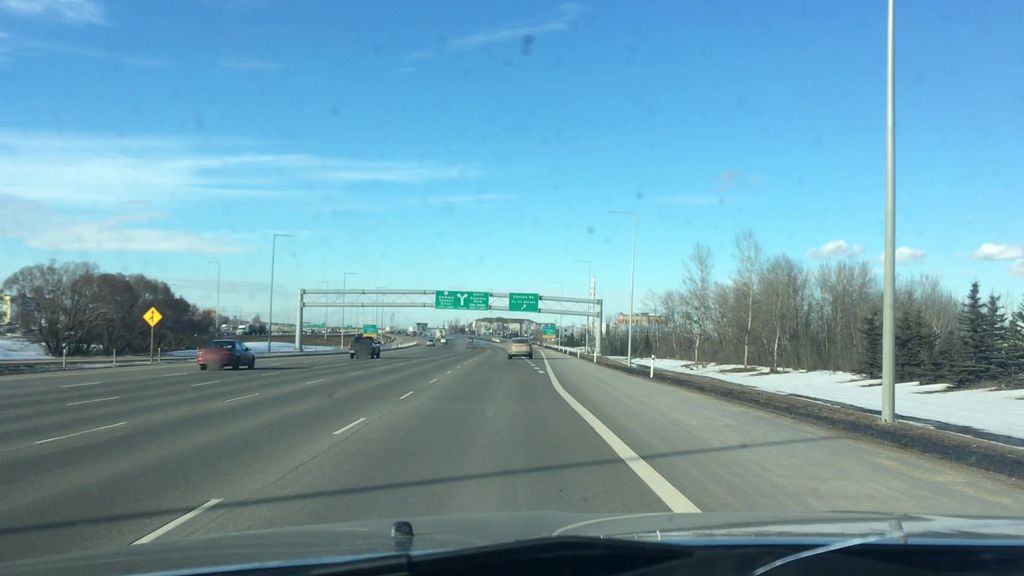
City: edmonton